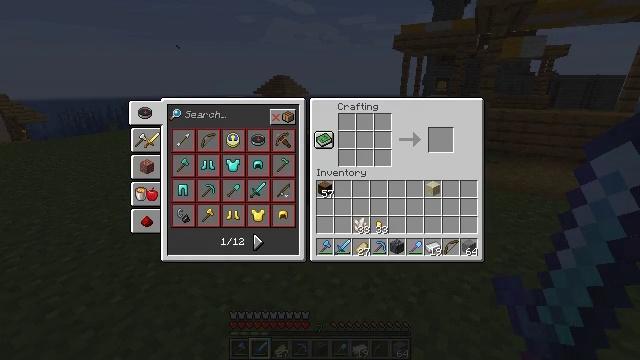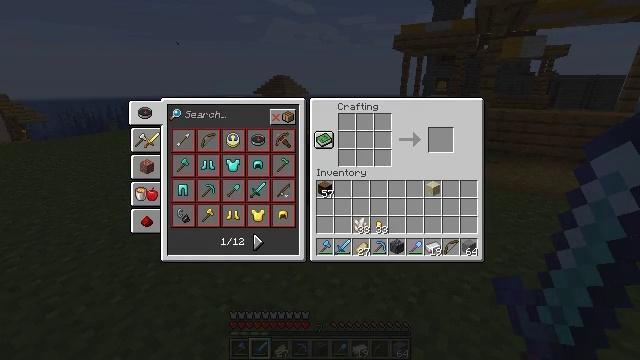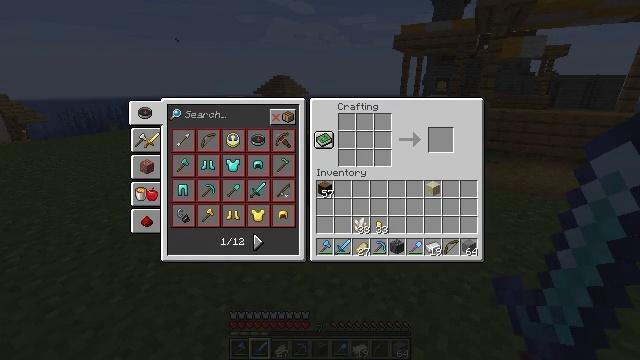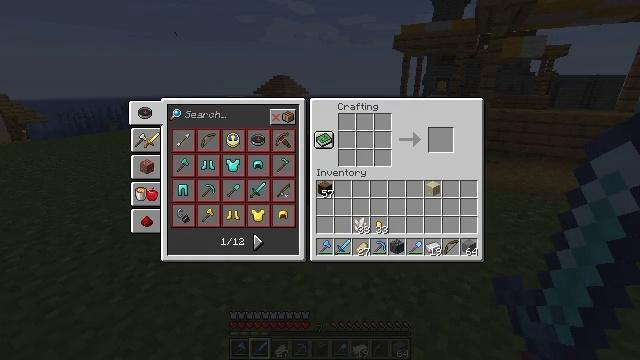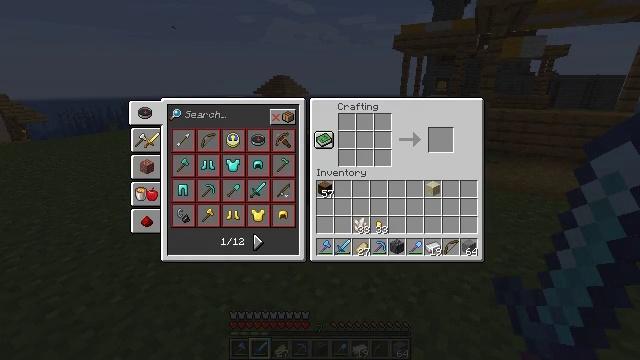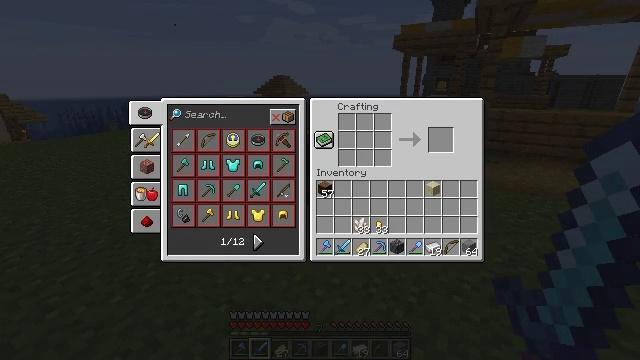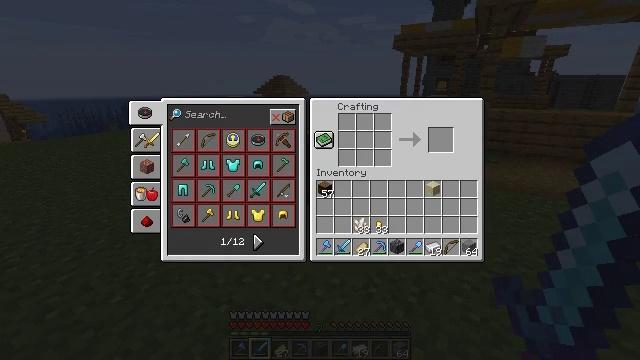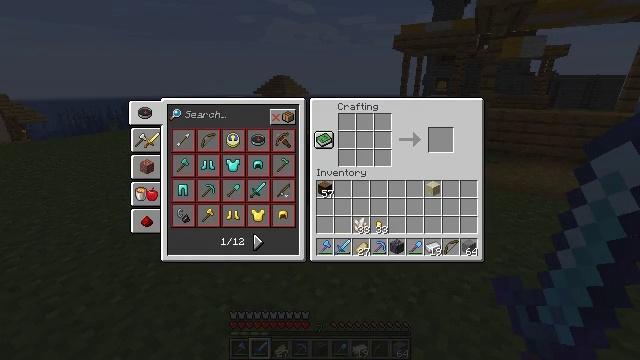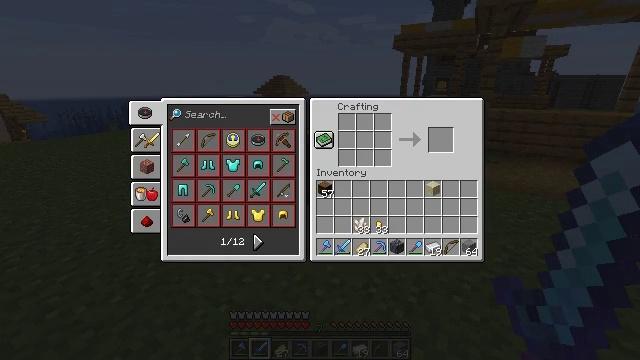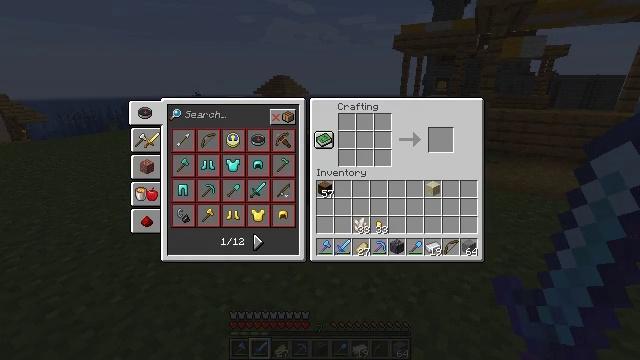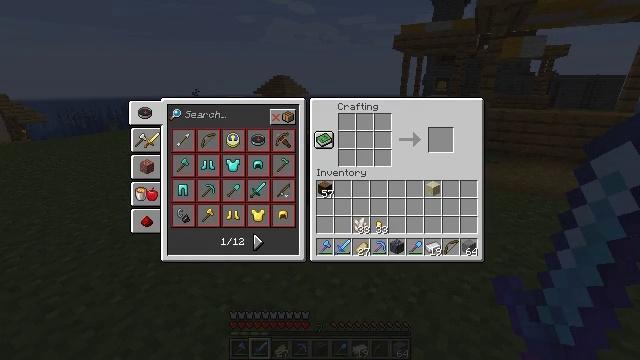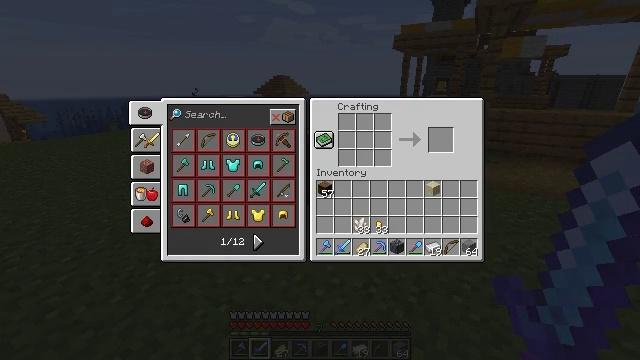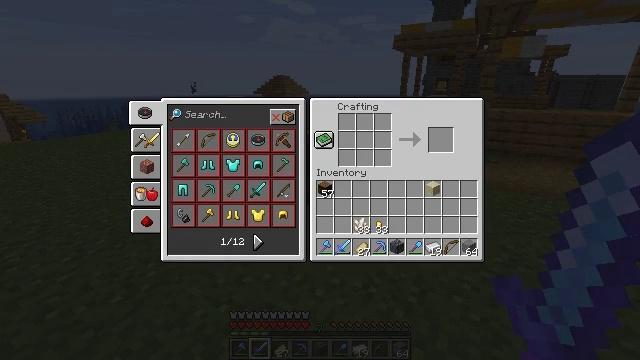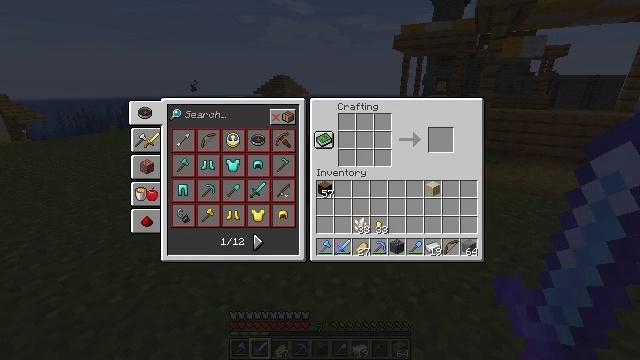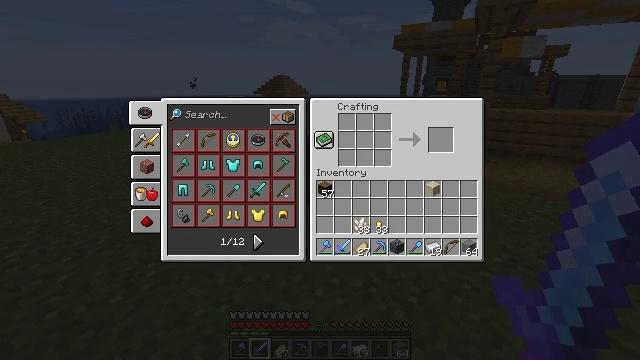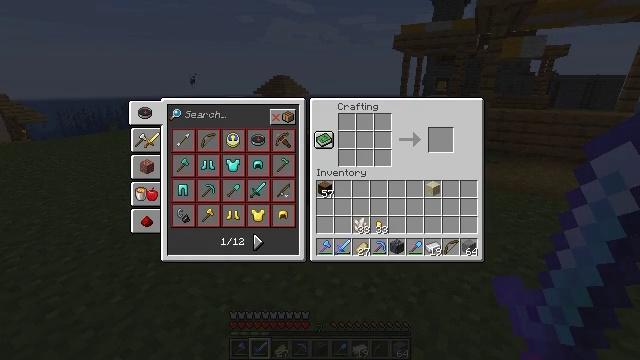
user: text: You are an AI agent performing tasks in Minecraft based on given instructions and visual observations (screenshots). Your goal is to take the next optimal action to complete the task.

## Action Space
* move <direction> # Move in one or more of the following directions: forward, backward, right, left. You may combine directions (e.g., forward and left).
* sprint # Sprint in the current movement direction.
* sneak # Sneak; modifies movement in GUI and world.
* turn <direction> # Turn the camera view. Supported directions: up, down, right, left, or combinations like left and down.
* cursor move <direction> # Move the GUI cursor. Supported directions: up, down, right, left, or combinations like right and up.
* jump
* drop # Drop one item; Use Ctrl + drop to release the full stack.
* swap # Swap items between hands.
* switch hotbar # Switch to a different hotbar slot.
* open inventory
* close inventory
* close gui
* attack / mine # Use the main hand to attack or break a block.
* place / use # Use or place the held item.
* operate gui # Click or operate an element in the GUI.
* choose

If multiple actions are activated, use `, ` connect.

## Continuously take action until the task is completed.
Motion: motion action
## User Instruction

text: Open a crafting table to craft an iron trapdoor.
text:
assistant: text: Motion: no_op
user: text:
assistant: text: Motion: no_op
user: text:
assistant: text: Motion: no_op
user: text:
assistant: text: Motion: no_op
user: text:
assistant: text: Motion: no_op
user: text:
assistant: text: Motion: no_op
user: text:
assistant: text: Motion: no_op
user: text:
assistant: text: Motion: no_op
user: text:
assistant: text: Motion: no_op
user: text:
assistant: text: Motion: no_op
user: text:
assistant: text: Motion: no_op
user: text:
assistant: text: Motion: no_op
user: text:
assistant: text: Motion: no_op
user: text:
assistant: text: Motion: no_op
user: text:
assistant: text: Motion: no_op
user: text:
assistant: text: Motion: no_op
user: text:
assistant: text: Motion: no_op
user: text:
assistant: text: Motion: no_op
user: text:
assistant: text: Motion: no_op
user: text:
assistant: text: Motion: no_op
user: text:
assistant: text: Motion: no_op
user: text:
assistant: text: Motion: no_op
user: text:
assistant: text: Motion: no_op
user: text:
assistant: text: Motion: no_op
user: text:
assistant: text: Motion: no_op
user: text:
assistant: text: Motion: no_op
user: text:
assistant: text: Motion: no_op
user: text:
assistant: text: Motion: no_op
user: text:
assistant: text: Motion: no_op
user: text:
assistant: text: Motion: no_op